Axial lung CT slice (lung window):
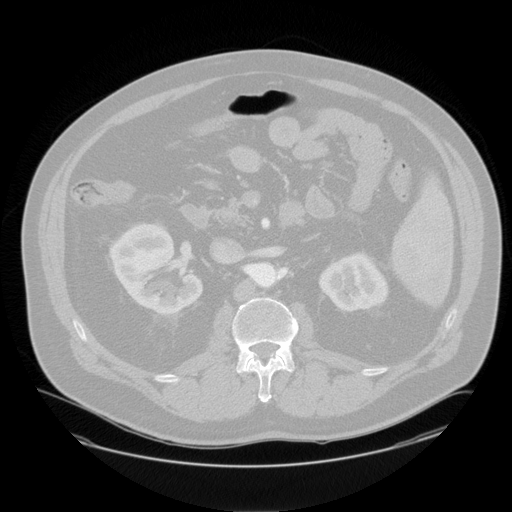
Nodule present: no